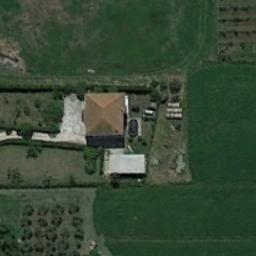
Label: residential